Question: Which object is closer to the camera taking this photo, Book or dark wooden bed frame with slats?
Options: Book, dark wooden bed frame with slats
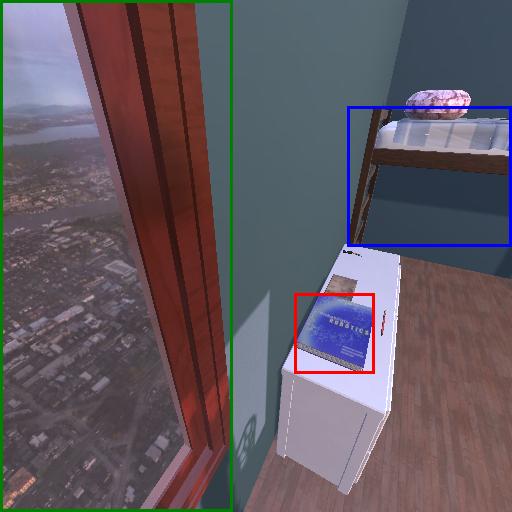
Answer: Book